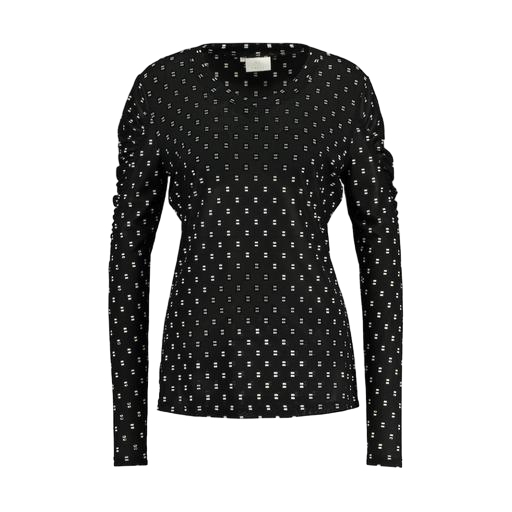
black petite printed ruched-sleeve top only macy, black geo-print t-shirt only macy, black slim-fit printed top, white background